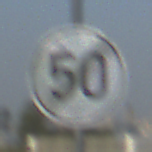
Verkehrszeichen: EndeGeschwindigkeit50
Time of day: SunriseSunset
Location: Outdoor (Urban)
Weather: Clear
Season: NotSpecified
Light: Natural